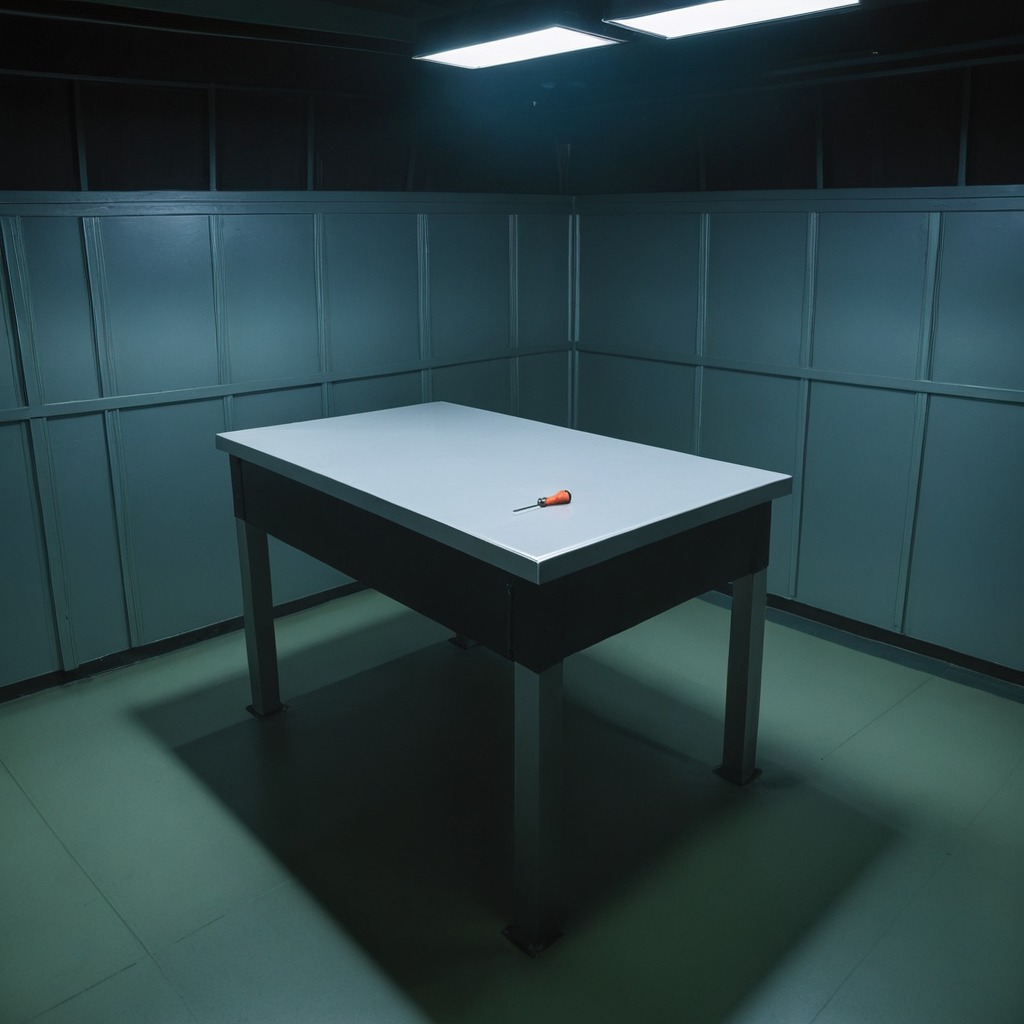
A screwdriver lying on a clean empty table in a railway signal maintenance room lit by harsh overhead fluorescents photorealistic surface textures crisp shadows high dynamic range